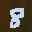
Label: 8